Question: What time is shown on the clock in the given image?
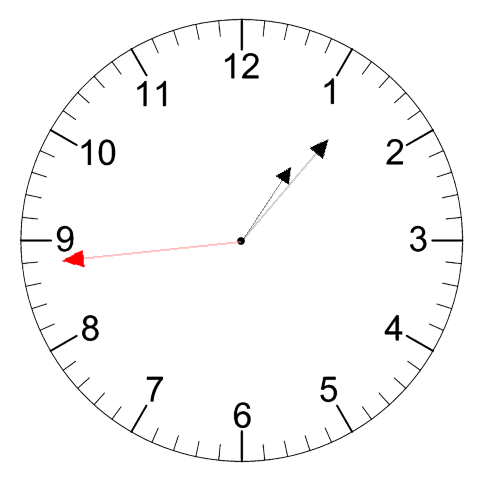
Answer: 01:06:44